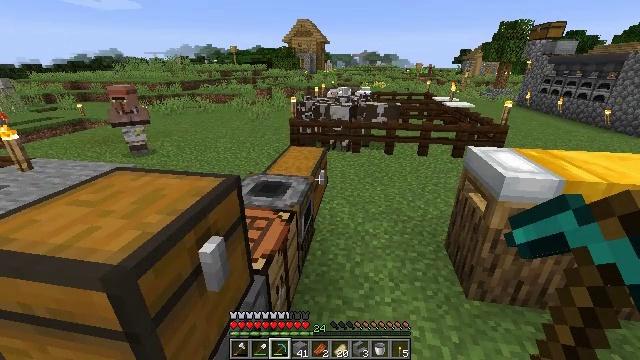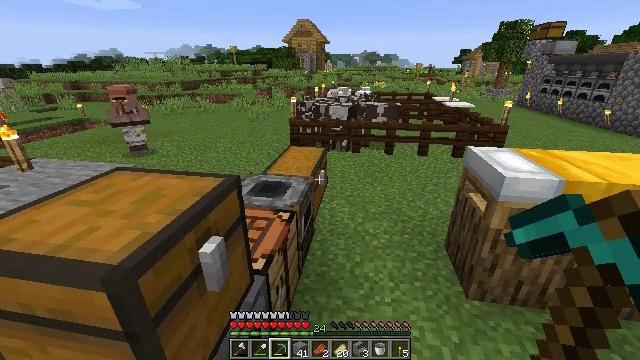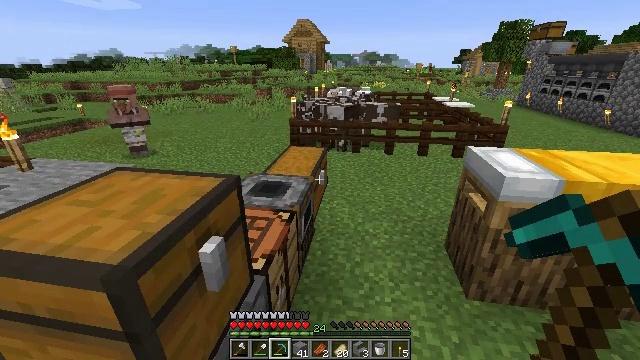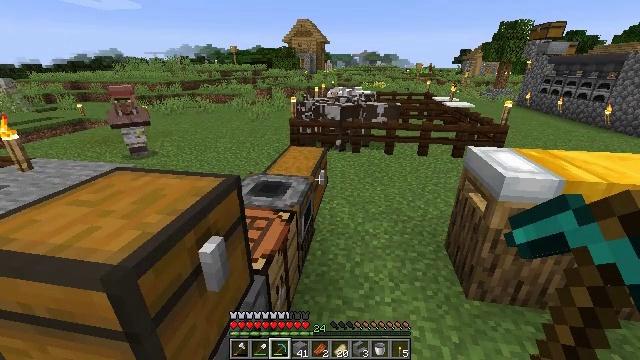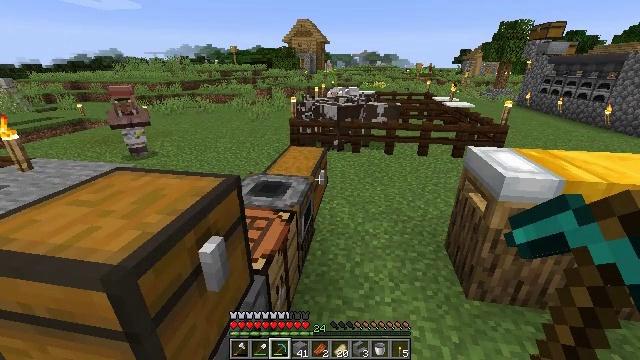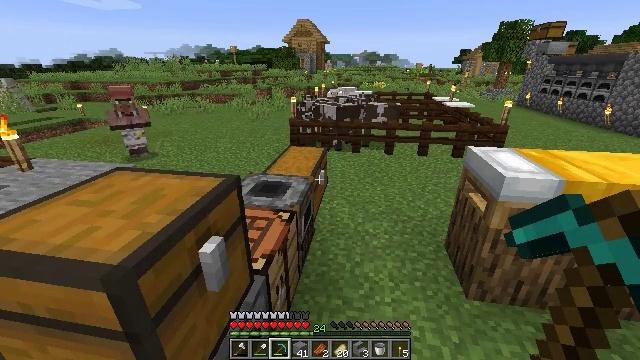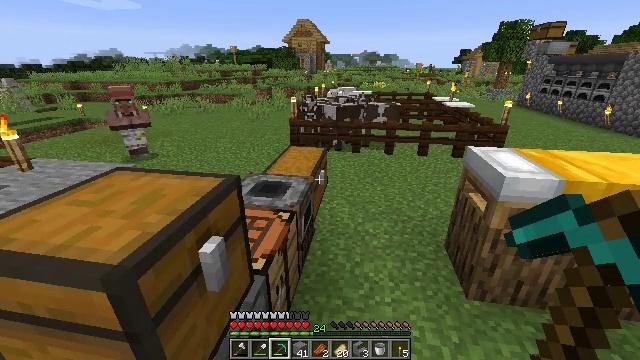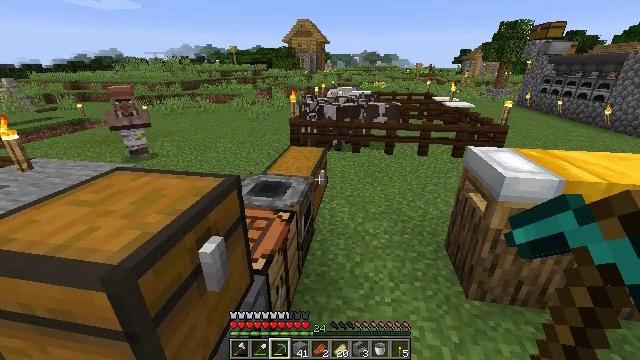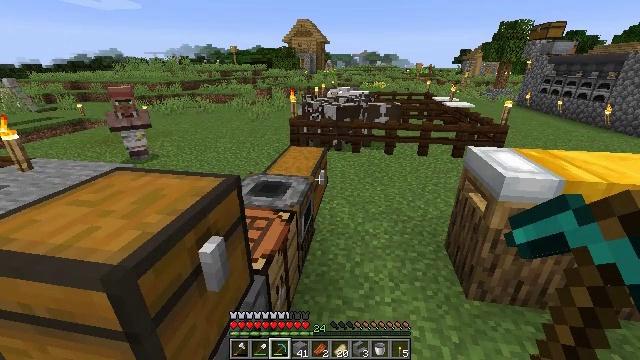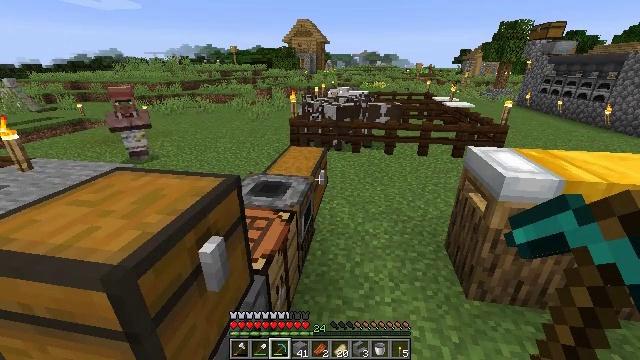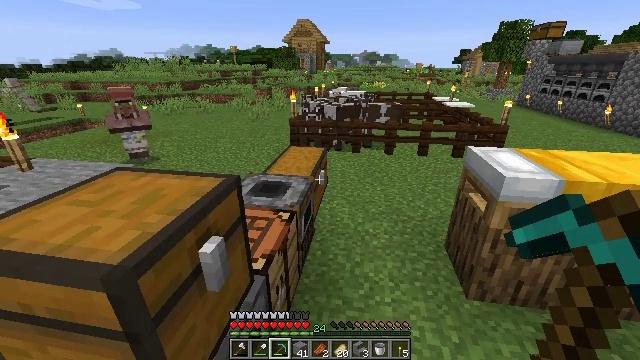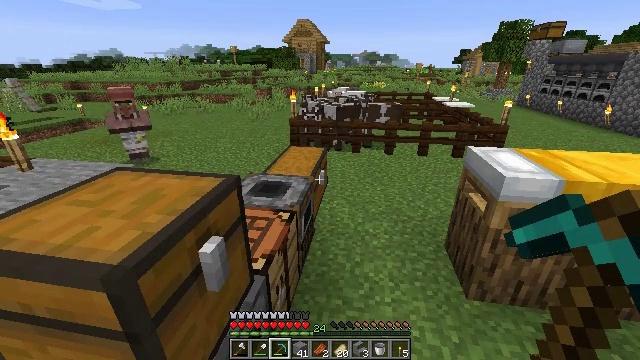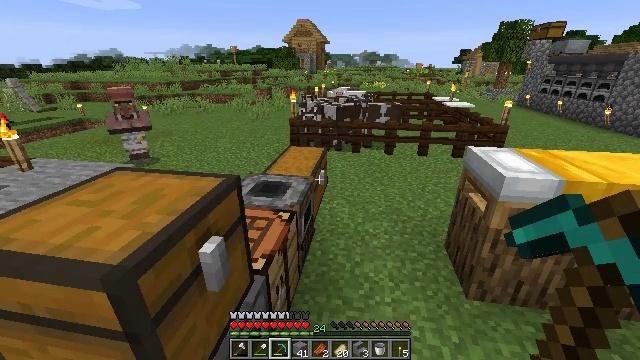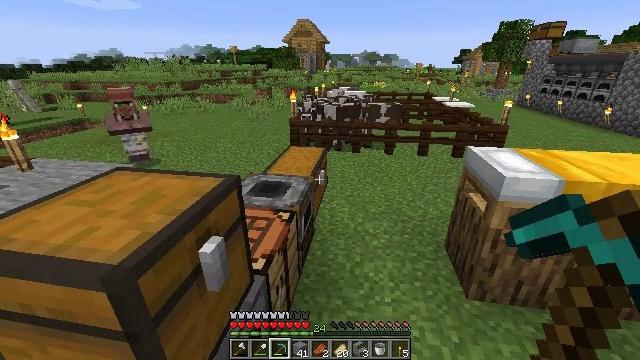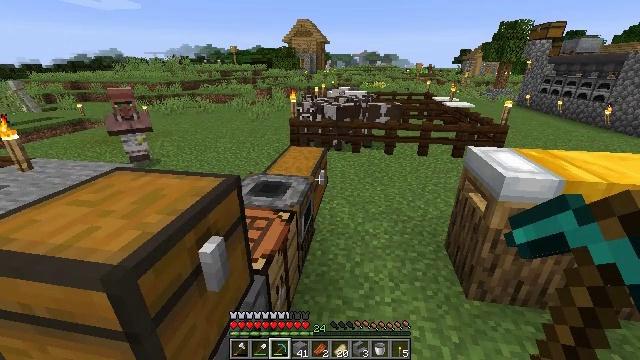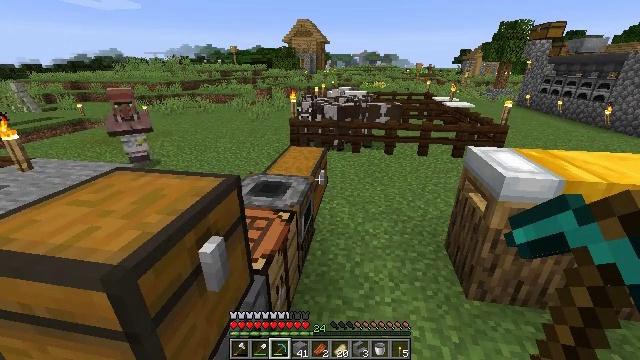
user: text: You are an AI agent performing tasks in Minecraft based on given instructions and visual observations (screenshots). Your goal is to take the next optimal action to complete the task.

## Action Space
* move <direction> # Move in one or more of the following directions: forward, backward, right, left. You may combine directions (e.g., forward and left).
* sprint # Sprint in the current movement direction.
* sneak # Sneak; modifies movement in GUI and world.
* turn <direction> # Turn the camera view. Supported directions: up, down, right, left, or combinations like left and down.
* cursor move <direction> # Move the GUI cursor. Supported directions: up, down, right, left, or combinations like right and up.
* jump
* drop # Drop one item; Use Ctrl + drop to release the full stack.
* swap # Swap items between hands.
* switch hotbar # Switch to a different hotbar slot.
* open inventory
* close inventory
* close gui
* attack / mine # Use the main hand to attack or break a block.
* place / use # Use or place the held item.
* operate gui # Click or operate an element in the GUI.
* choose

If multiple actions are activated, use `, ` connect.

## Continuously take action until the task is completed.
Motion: motion action
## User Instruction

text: Break the fire block.
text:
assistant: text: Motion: no_op
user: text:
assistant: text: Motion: no_op
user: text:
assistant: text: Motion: no_op
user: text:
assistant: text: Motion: no_op
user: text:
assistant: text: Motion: no_op
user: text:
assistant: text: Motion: no_op
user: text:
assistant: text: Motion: no_op
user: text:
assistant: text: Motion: no_op
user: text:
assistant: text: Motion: no_op
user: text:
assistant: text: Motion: no_op
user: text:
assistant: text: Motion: no_op
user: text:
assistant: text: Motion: no_op
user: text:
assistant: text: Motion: no_op
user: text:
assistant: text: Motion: no_op
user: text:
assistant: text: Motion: no_op
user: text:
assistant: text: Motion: no_op
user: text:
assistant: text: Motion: no_op
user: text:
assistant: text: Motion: no_op
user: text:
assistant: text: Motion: no_op
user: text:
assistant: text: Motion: no_op
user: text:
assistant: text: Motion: no_op
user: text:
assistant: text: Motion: no_op
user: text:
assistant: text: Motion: no_op
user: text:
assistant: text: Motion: no_op
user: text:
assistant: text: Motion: no_op
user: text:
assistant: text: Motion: no_op
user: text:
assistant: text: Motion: no_op
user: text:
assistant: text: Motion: no_op
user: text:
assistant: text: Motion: no_op
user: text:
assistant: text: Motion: no_op